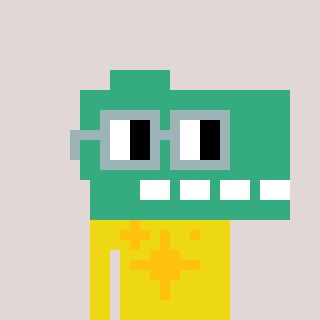
a pixel art character with square dark gray glasses, a dino-shaped head and a yellow-colored body on a warm background